Interaction volume radius: 5 \u00c5
Interaction volume height: 35 \u00c5
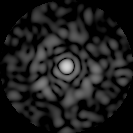
Disorder parameter: 0.7994